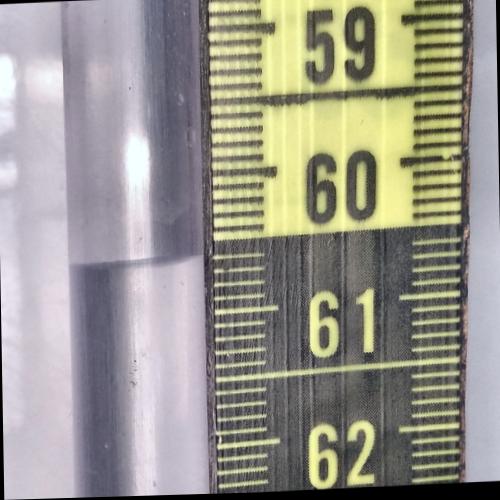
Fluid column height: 60.6 cm